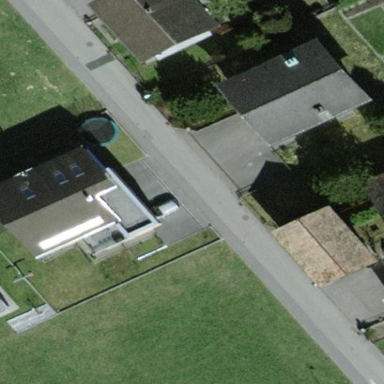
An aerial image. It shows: Detached building.